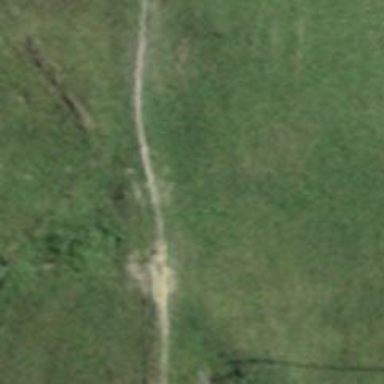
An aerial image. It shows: Concrete track with tracktype of grade4.